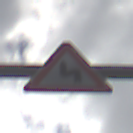
Verkehrszeichen: DoppelkurveZunaechstLinks
Umgebung: Outdoor, Nature
Tageszeit: Midday
Wetter: PartlyCloudy
Licht: Natural
Jahreszeit: NotSpecified
Kontrast: LowContrast